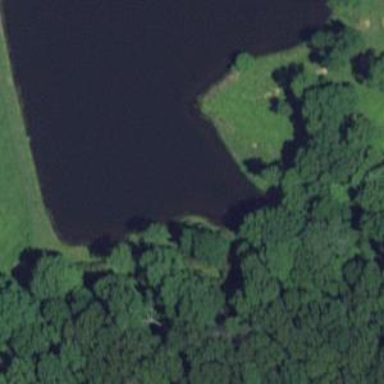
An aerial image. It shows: Peaceful pond surrounded by nature.